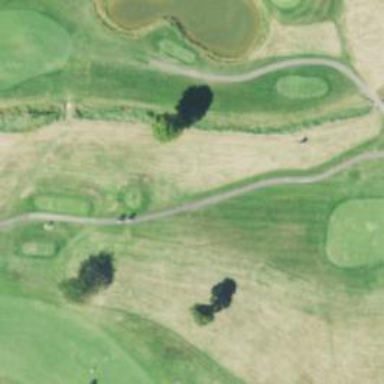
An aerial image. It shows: Path used for both walking and golf.